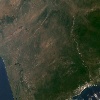
Label: land